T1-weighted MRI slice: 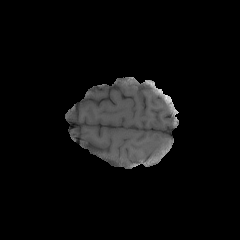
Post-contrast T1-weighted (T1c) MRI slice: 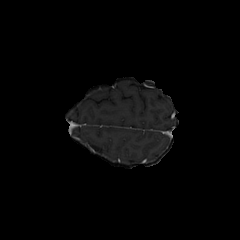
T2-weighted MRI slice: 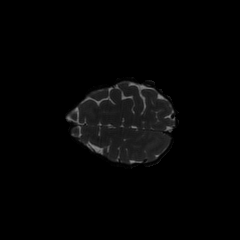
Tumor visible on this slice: no